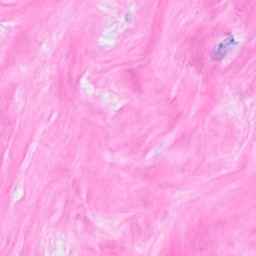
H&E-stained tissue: Breast